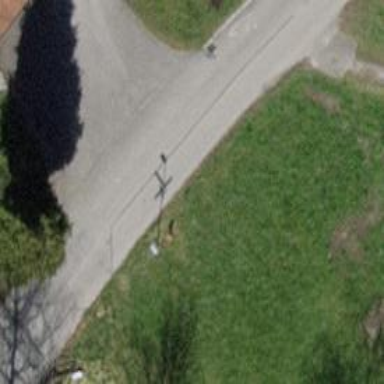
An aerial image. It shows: Residential road with asphalt surface.